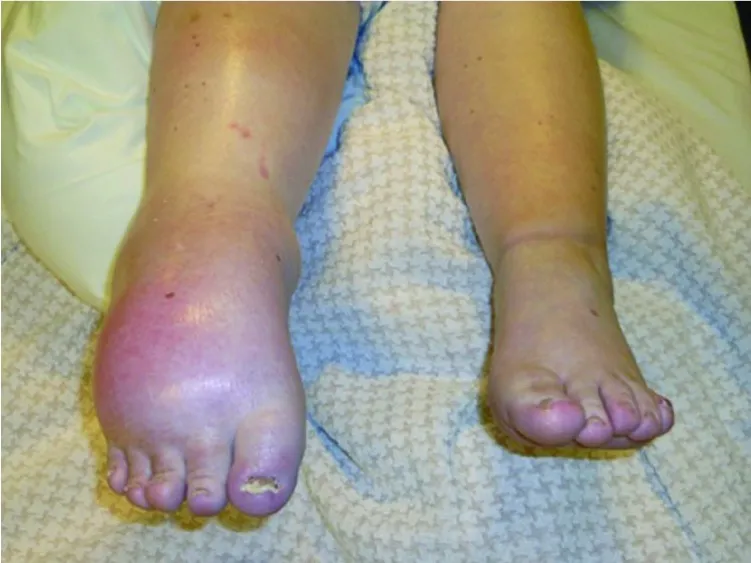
CRPS-1 (Complex regional pain syndrome): dystonic equinus of the right ankle, swollen foot and calf with tightened, pale, gleaming and cold skin.
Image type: radiology (ct)